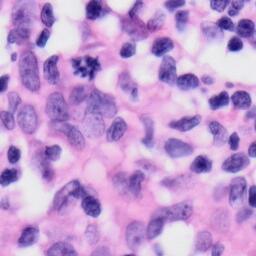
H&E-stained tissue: Skin